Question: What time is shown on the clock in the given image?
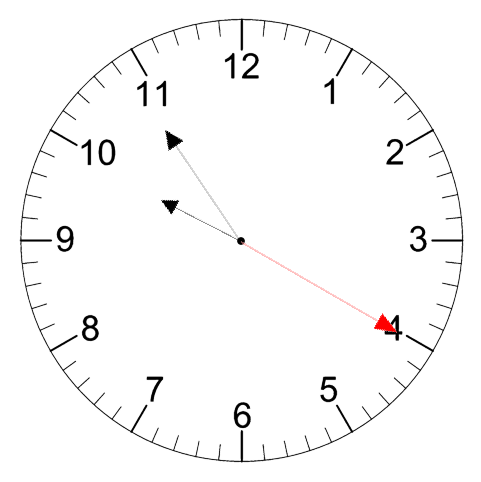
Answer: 09:54:20